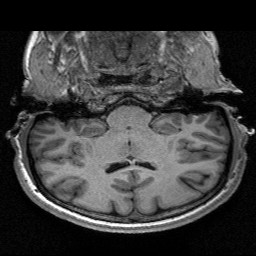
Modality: T1w
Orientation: sagittal
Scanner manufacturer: siemens
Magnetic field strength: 3 T
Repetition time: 2.53 s
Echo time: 0.00267 s